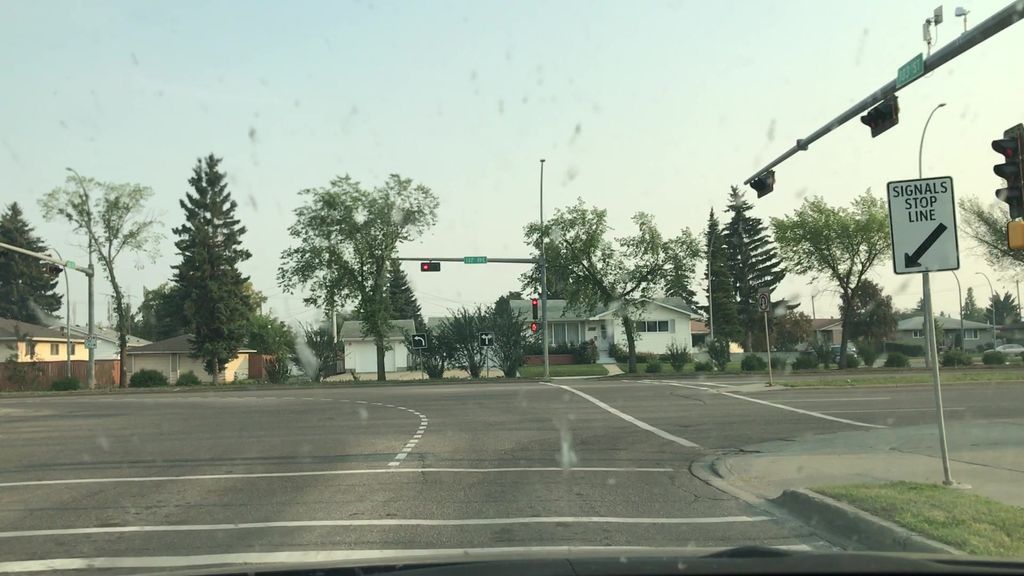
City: edmonton